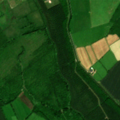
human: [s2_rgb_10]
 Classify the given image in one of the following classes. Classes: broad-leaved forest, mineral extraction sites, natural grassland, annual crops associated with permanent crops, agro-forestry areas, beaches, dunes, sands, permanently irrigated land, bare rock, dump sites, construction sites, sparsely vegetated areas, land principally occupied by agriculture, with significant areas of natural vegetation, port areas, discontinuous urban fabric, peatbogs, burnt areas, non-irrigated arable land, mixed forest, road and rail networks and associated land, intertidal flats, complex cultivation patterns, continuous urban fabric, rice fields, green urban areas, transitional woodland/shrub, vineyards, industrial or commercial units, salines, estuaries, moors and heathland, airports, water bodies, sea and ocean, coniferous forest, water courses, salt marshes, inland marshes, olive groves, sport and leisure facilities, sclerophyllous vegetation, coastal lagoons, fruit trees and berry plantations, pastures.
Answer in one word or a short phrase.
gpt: non-irrigated arable land, pastures, coniferous forest, transitional woodland/shrub